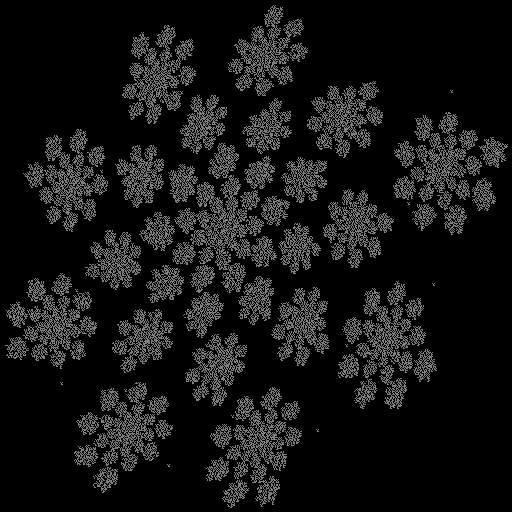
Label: flower